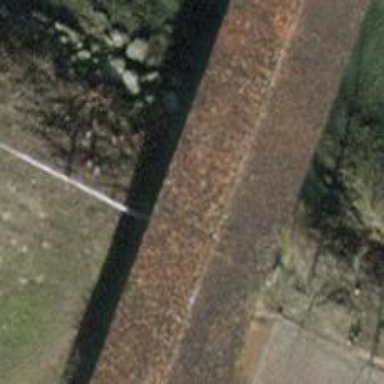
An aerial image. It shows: Hedge acting as barrier.